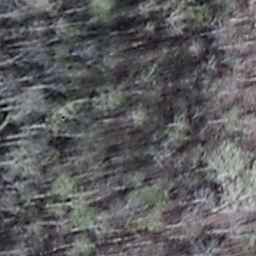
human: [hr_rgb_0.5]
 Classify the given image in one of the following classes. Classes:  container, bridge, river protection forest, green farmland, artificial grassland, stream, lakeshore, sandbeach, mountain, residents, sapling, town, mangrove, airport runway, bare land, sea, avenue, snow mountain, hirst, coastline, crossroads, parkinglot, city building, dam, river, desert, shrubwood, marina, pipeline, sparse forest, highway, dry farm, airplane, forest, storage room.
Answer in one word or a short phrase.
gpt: shrubwood